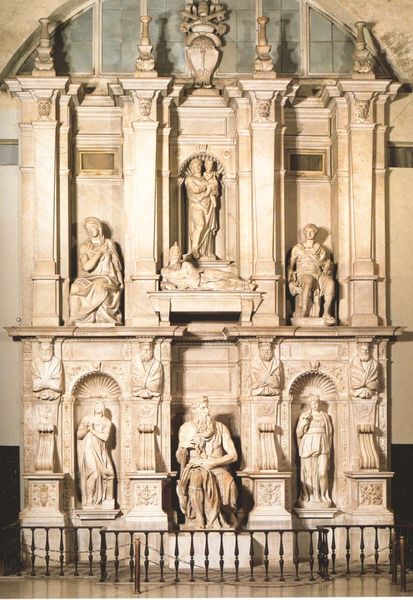
Titel: Juliusgrabmal
Künstler: Michelangelo
Standort: Rom, S. Pietro in Vincoli (EU - I - Latium)
Schlagwörter: gott, mann, frauen, menschen, frau, marmor, männer, pfeiler, säule, säulen, zaun, alt, bart, wand, alte, mensch, stein, tod, gitter, kirche, kind, skulptur, statue, liegen, pilaster, geländer, bildhauerei, plastik, hoch, antike, moses, strahlen, jungfrau, gross, altar, kapitelle, rom, heiligenschein, skulpturen, gruft, statuen, grab, jesus, götter, zeus, griechisch, kapelle, ballustrade, konsolen, heilige, jupiter, heilig, maria, madonna, absperrung, sakralbau, grabmal, nischen, michelangelo, augustus, hermen, sitzfiguren, bildhauerrei, sixtinische, g, oktavian, opferstätte